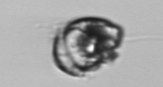
Label: Proterythropsis